Question: In my Menu I need to create a submenu in submenu. I need to do this in my MenuBean
below is the image Like I Need:

below is the exemple of primefaces MenuBean, but does not have what I would like
'''
//First submenu
DefaultSubMenu firstSubmenu = new DefaultSubMenu("Dynamic Submenu");
DefaultMenuItem item = new DefaultMenuItem("External");
item.setUrl("http://www.primefaces.org");
item.setIcon("ui-icon-home");
firstSubmenu.addElement(item);
model.addElement(firstSubmenu);
//Second submenu
DefaultSubMenu secondSubmenu = new DefaultSubMenu("Dynamic Actions");
item = new DefaultMenuItem("Save");
item.setIcon("ui-icon-disk");
item.setCommand("#{menuBean.save}");
item.setUpdate("messages");
secondSubmenu.addElement(item);
item = new DefaultMenuItem("Delete");
item.setIcon("ui-icon-close");
item.setCommand("#{menuBean.delete}");
item.setAjax(false);
secondSubmenu.addElement(item);
item = new DefaultMenuItem("Redirect");
item.setIcon("ui-icon-search");
item.setCommand("#{menuBean.redirect}");
secondSubmenu.addElement(item);
model.addElement(secondSubmenu);
'''
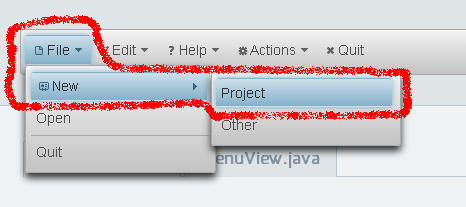
Answer: You can add SubMenus into SubMenus. Following the example you gave us, I made a few arrangement so you can see what I mean:
'''
//First submenu
DefaultSubMenu firstSubmenu = new DefaultSubMenu("Dynamic Submenu");
DefaultMenuItem item = new DefaultMenuItem("External");
item.setUrl("http://www.primefaces.org");
item.setIcon("ui-icon-home");
firstSubmenu.addElement(item);
//Second submenu
DefaultSubMenu secondSubmenu = new DefaultSubMenu("Dynamic Actions");
item = new DefaultMenuItem("Save");
item.setIcon("ui-icon-disk");
item.setCommand("#{menuBean.save}");
item.setUpdate("messages");
secondSubmenu.addElement(item);
item = new DefaultMenuItem("Delete");
item.setIcon("ui-icon-close");
item.setCommand("#{menuBean.delete}");
item.setAjax(false);
secondSubmenu.addElement(item);
item = new DefaultMenuItem("Redirect");
item.setIcon("ui-icon-search");
item.setCommand("#{menuBean.redirect}");
secondSubmenu.addElement(firstSubmenu); //child inside a child
secondSubmenu.addElement(item);
model.addElement(secondSubmenu);
'''